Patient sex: M
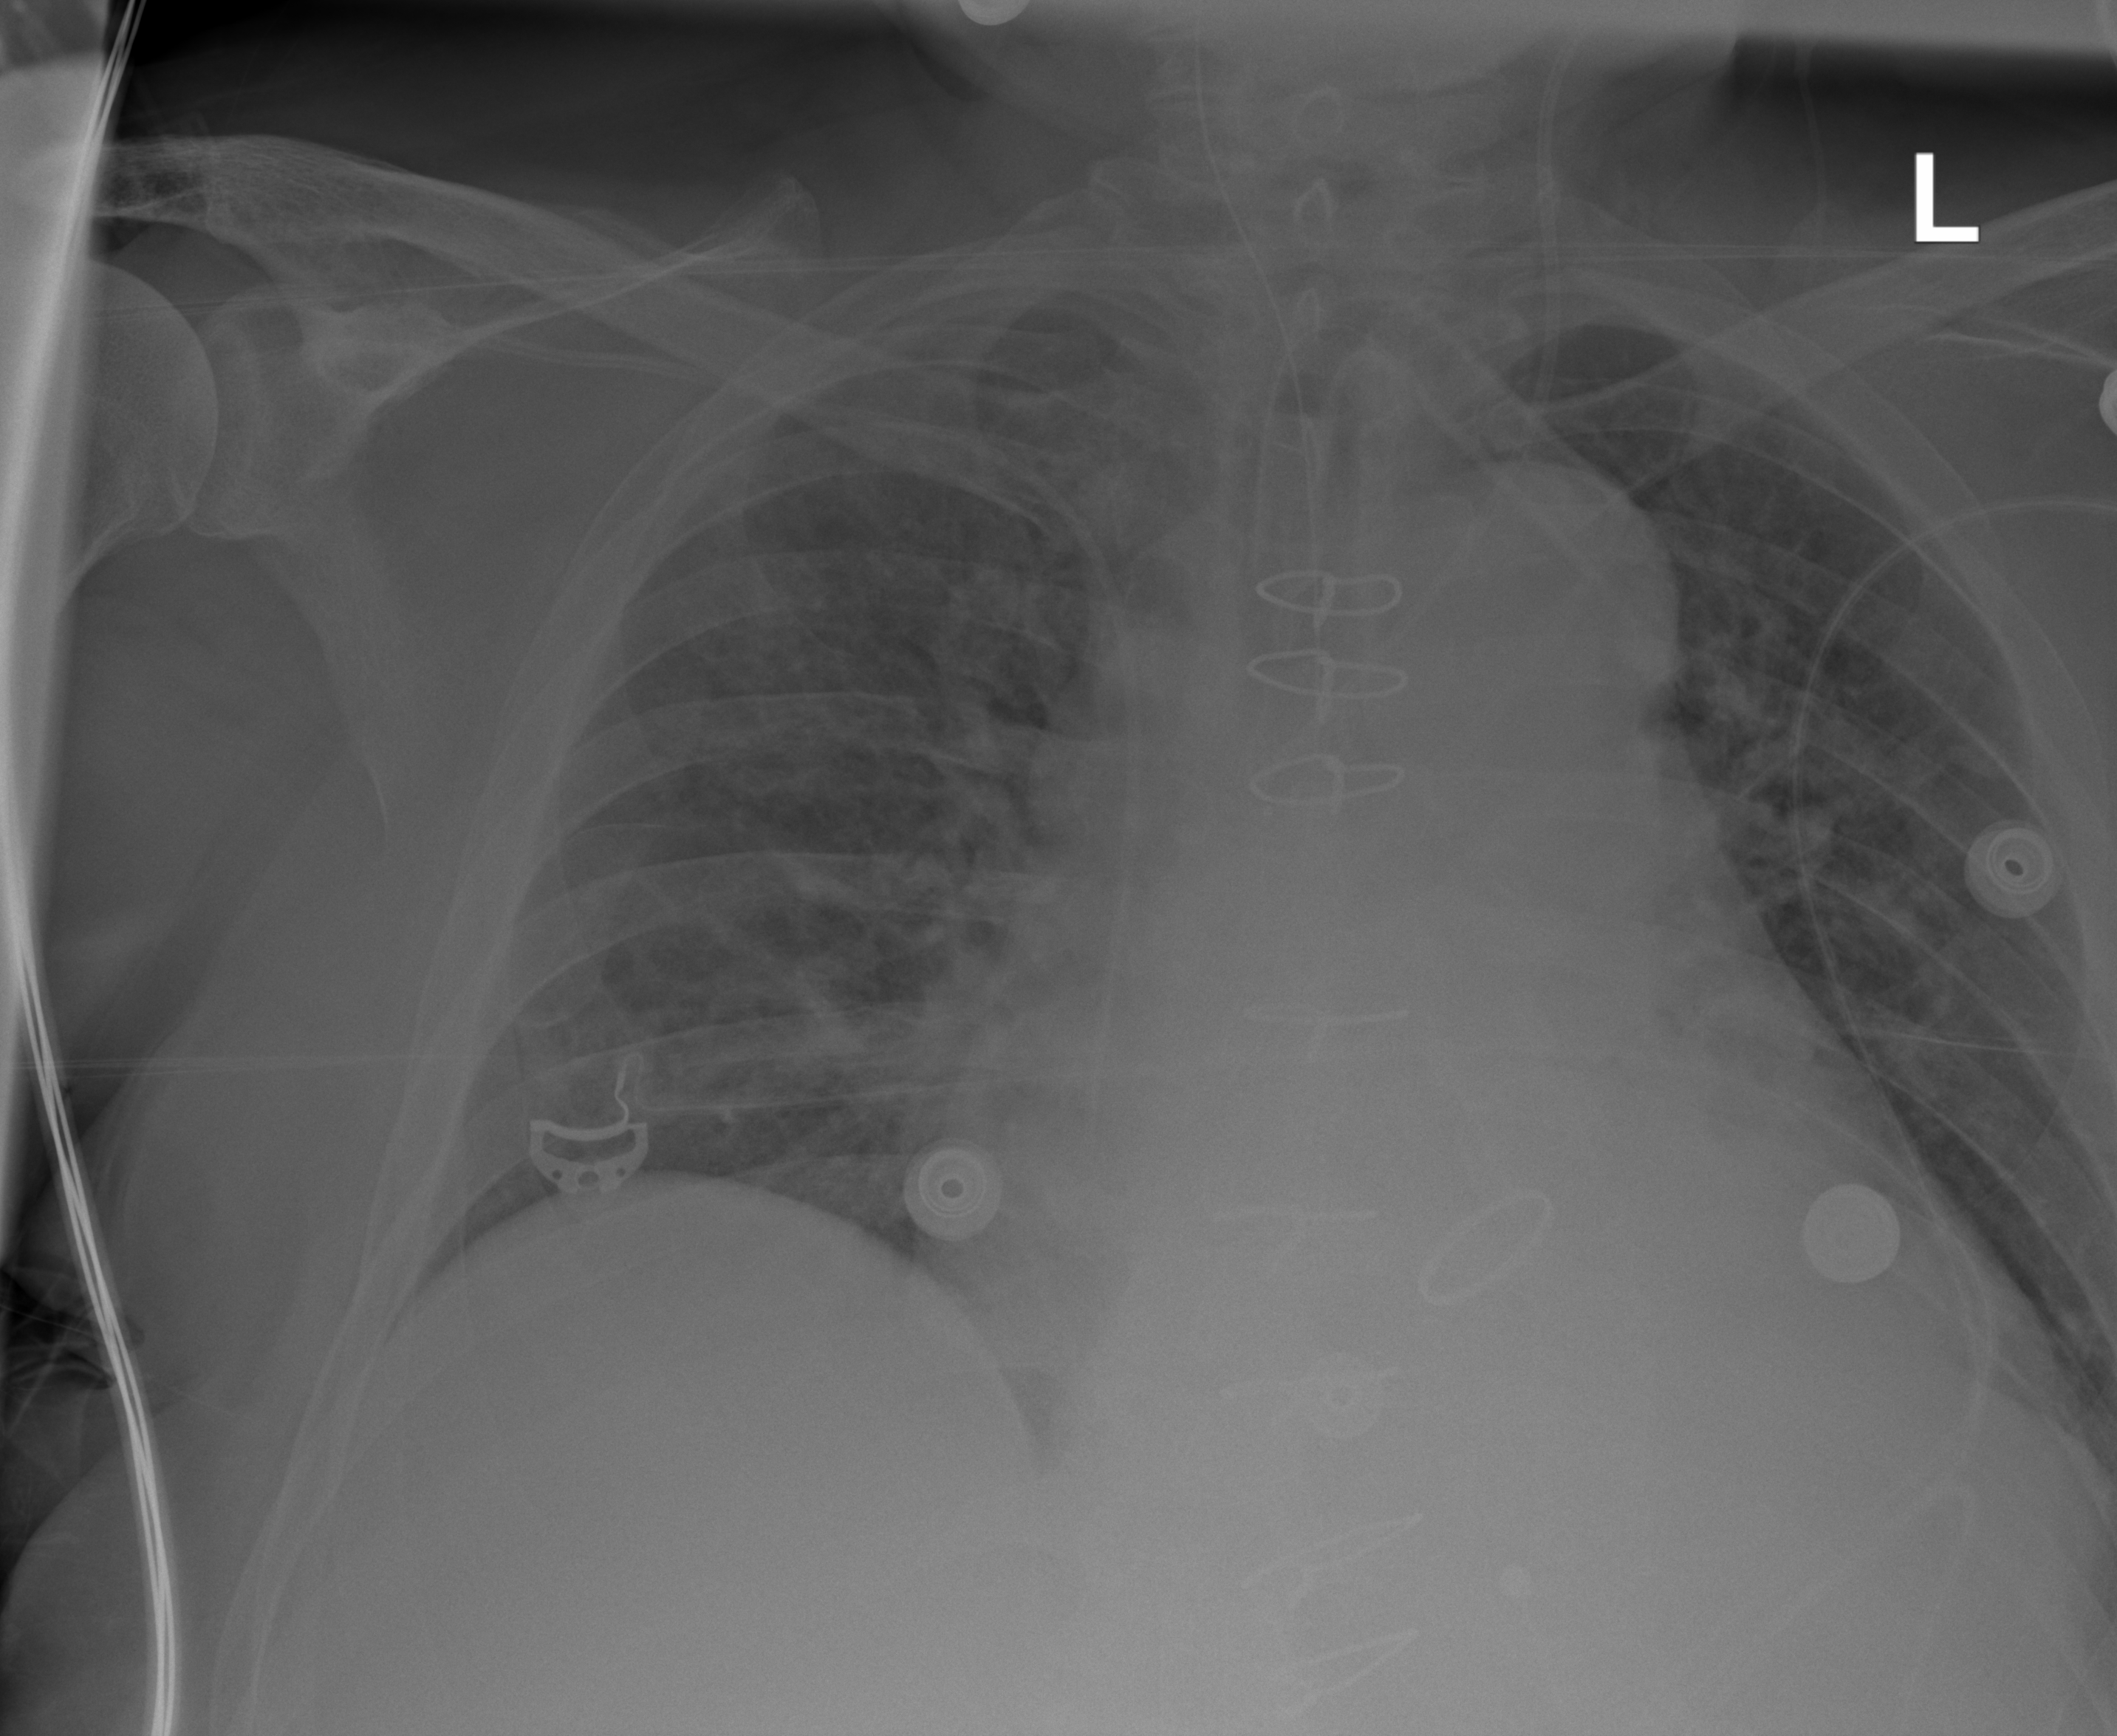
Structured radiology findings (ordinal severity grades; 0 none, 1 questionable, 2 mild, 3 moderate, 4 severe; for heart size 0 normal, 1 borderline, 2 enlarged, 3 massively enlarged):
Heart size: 3
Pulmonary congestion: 2
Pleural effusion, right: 0
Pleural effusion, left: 0
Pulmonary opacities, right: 2
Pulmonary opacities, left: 2
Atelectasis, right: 2
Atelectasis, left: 2